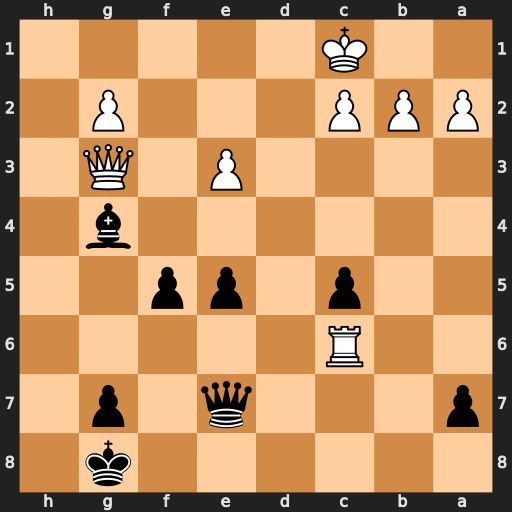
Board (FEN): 6k1/p3q1p1/2R5/2p1pp2/6b1/4P1Q1/PPP3P1/2K5
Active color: b
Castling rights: -
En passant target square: -
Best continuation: Qd7 b3 Qxc6